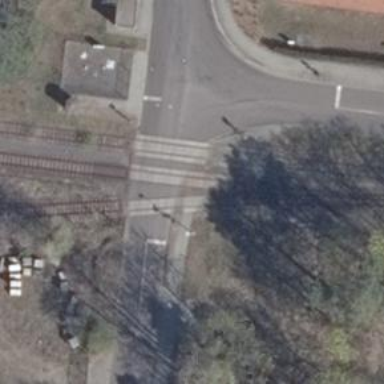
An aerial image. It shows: Railway crossing.